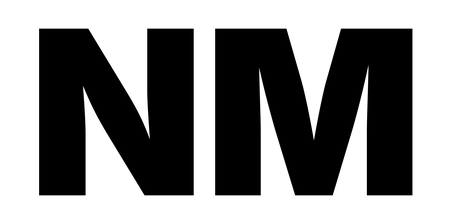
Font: Inter_Black